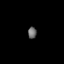
Tissue: skin
Cell type: Others
Senescence score: 0.7647
Nuclear area (px): 97
Mean DAPI intensity: 107.732